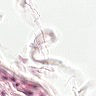
Metastatic tissue present: no